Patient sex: M
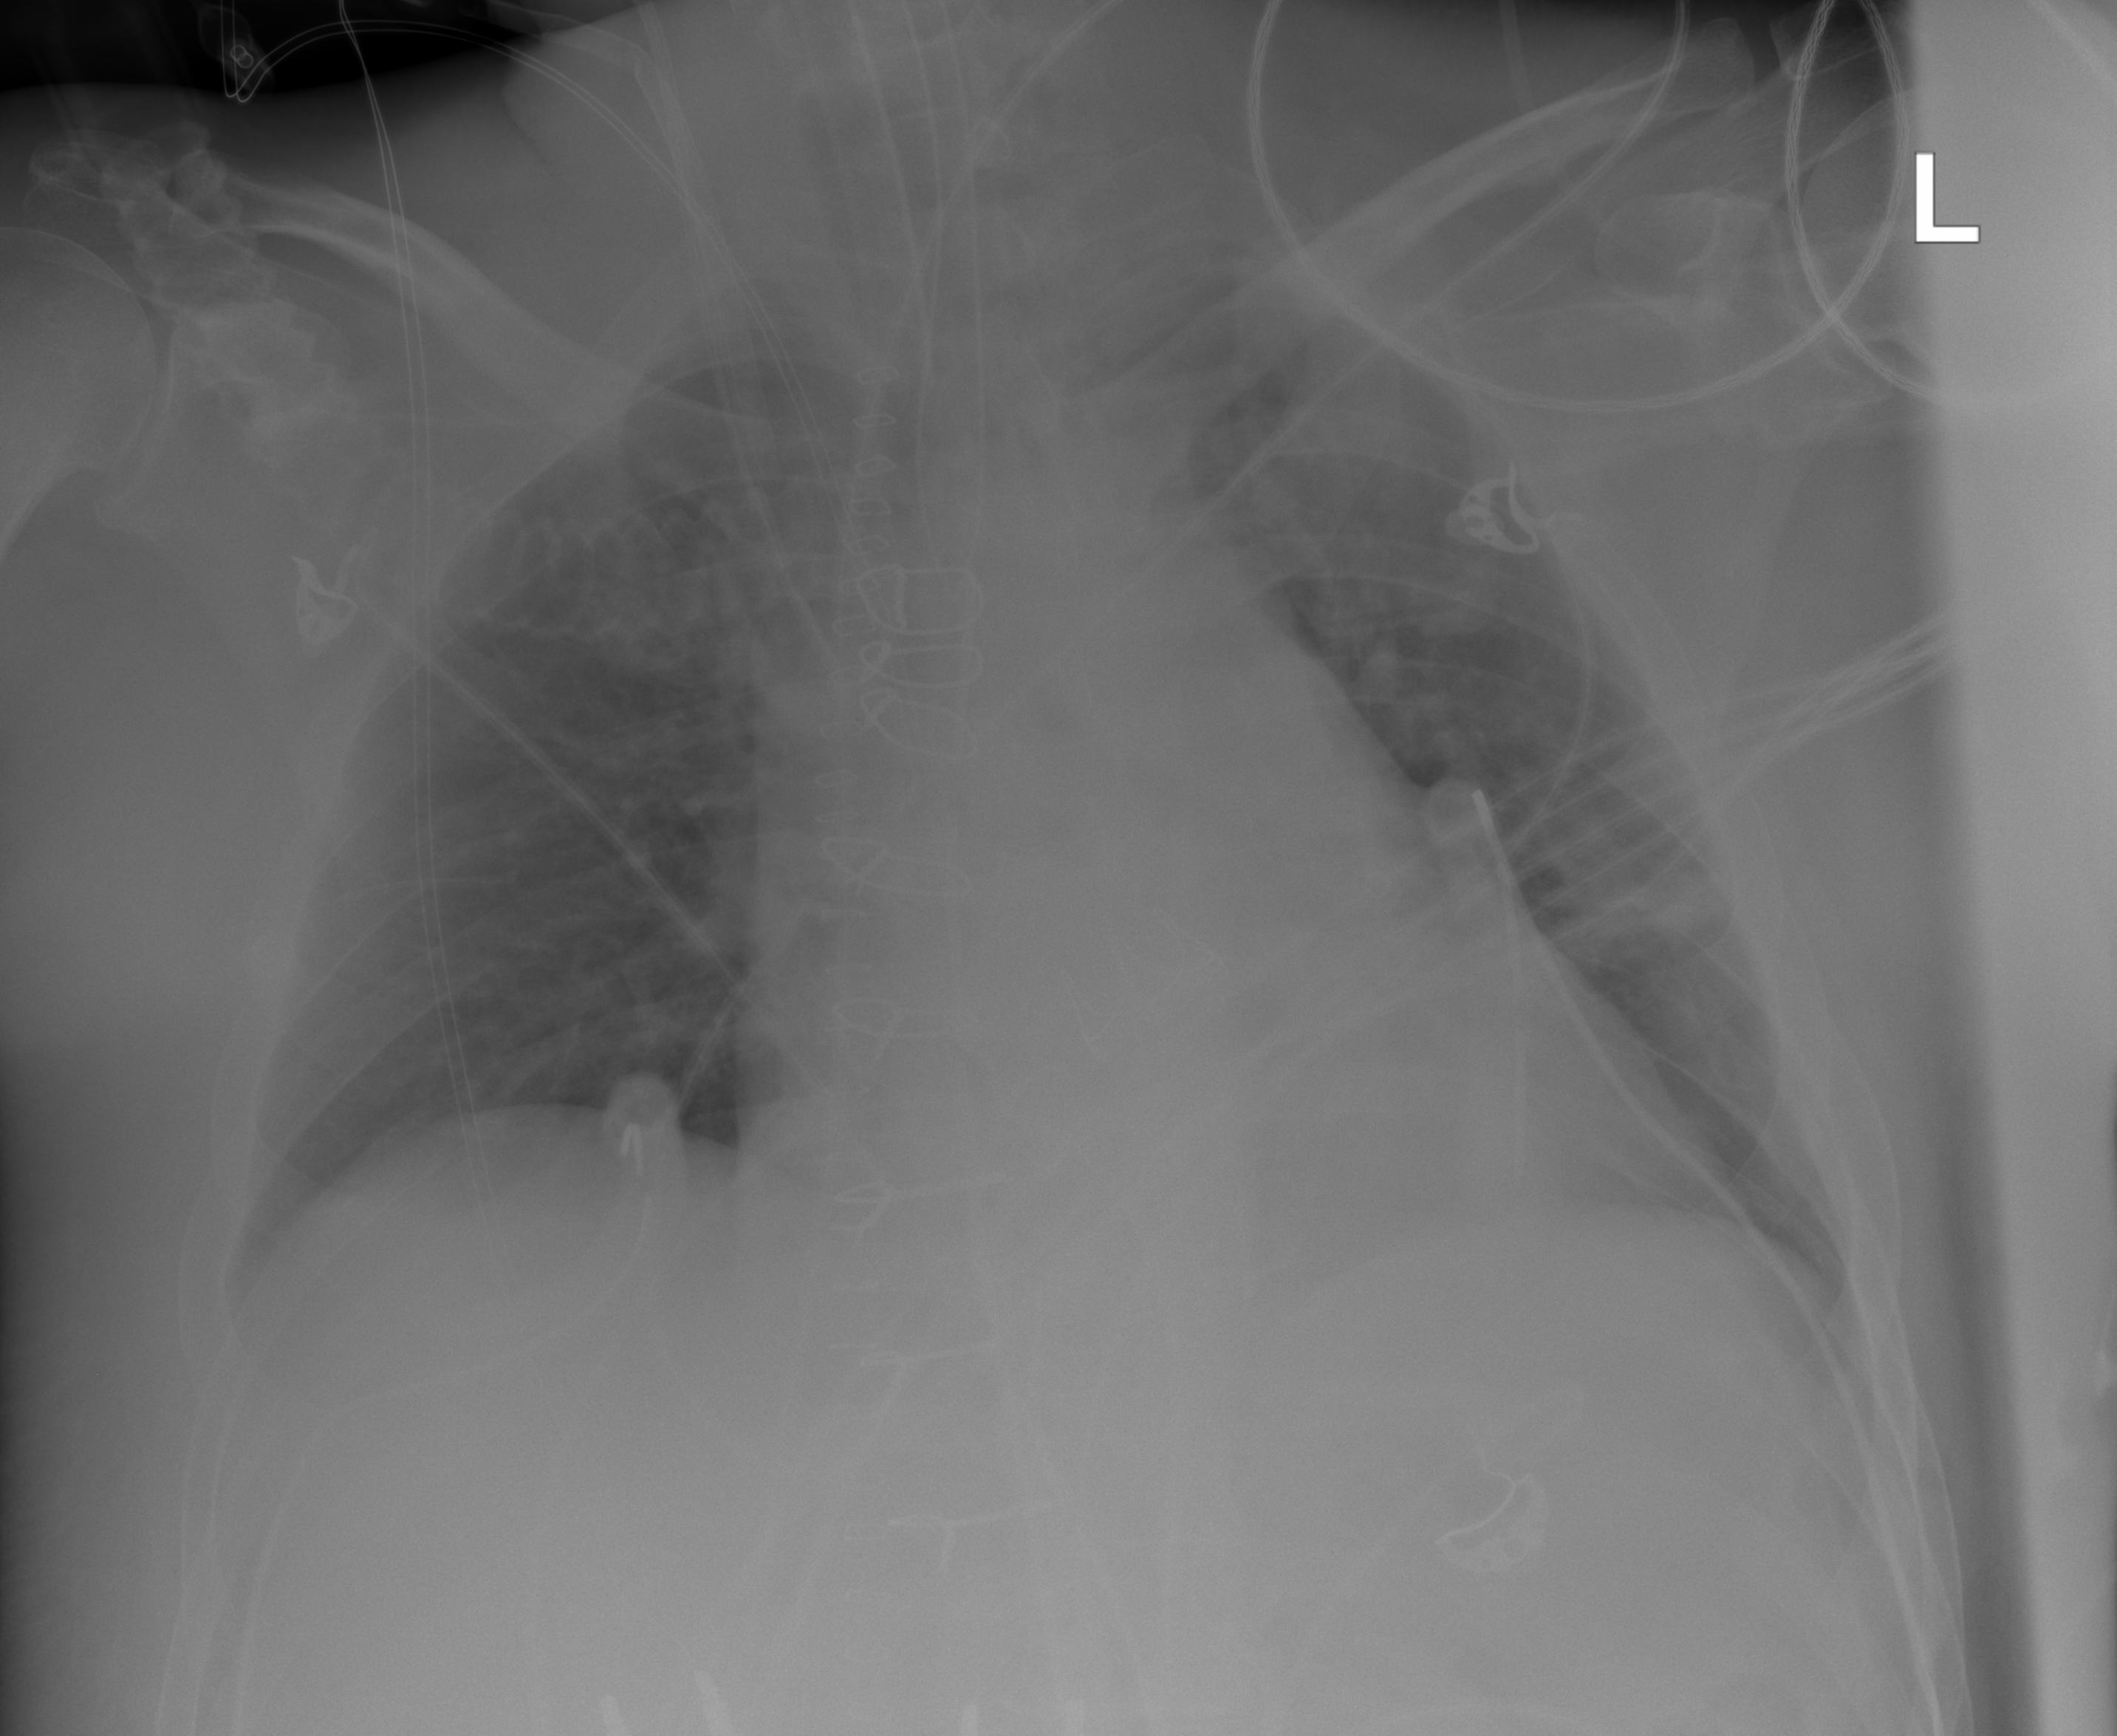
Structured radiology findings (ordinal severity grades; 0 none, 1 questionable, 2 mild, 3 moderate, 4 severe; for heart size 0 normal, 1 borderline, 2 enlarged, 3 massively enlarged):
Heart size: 2
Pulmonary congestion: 0
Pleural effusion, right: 0
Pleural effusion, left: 0
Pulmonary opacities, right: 0
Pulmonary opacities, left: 0
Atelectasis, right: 0
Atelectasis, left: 2